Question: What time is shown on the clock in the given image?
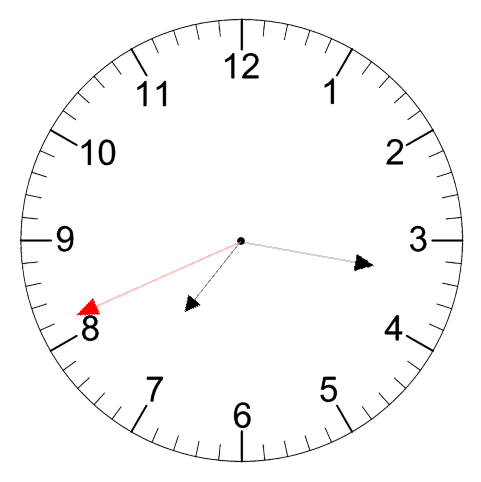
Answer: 07:16:41